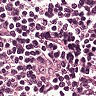
Metastatic tissue present: no